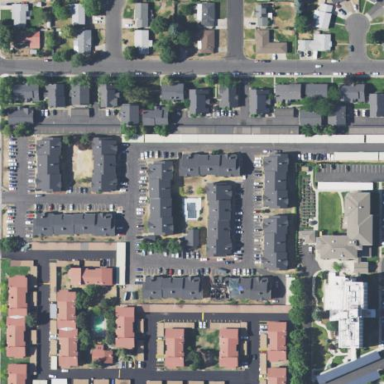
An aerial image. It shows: Sidewalk.